Question: In the following LabView diagram:

The waveform I get looks triangular, but I am expecting it to look more like square pulse waves. How can I change the time axis to display in milliseconds instead of seconds?
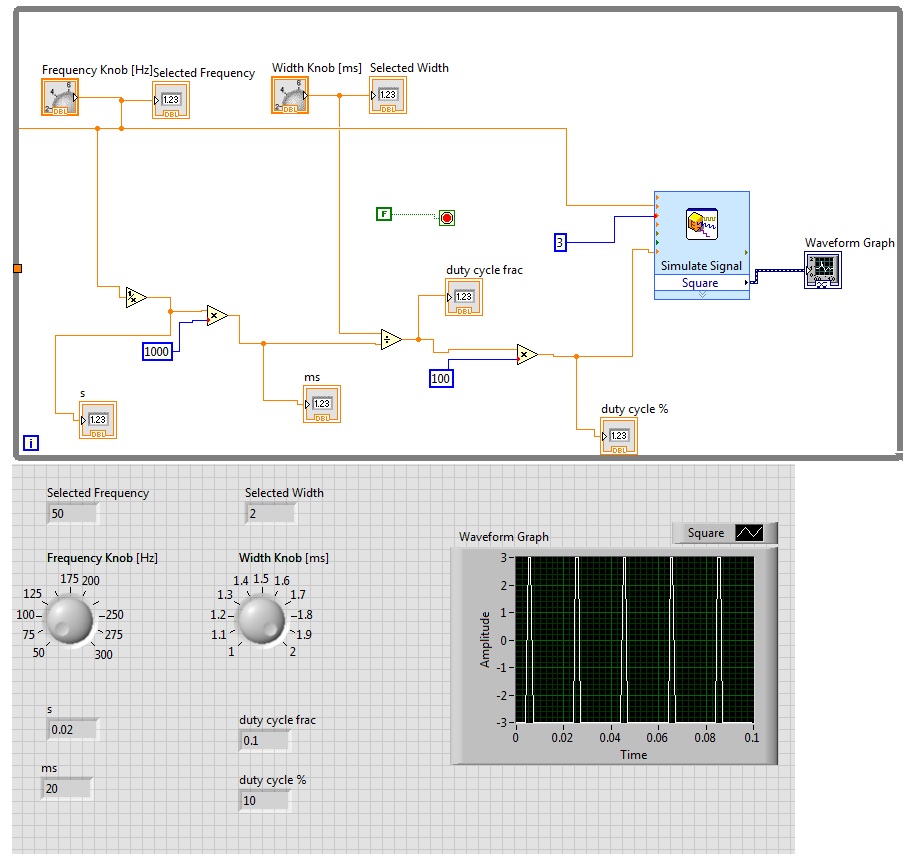
Answer: You can change the display of the x-format to %<%3u>T, this is selectable from the properties.

This however will add a decmal sign to the timestamp.